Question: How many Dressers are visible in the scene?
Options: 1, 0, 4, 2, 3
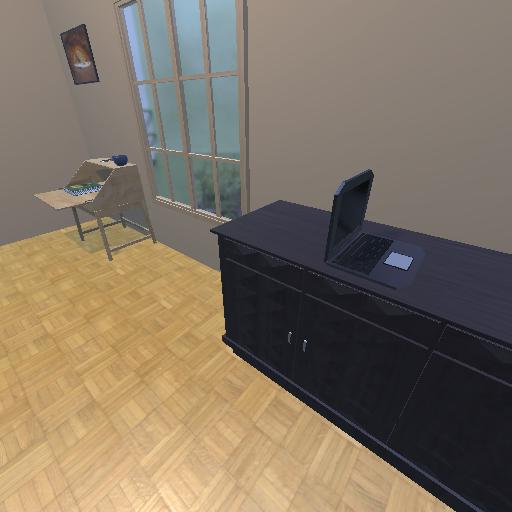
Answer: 1